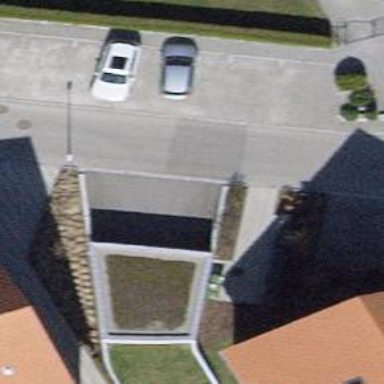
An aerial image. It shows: Parking area.